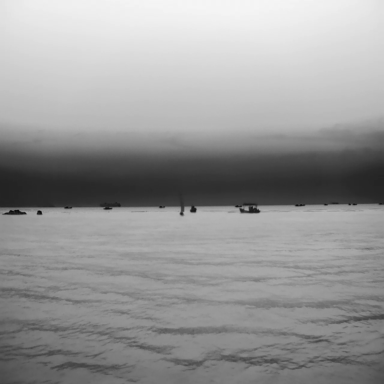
There are ten bulk_carriers in the infrared image.